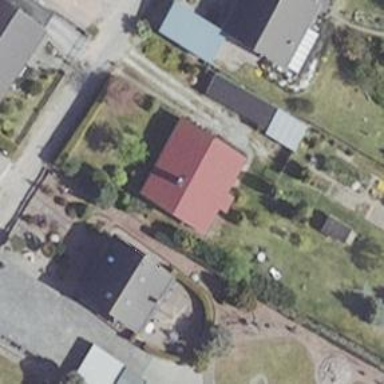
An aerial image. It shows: Simple and straightforward house.